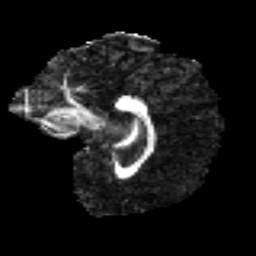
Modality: FA
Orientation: sagittal
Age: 36
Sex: female
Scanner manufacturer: ge
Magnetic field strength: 3 T
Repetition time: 7.8 s
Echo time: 0.0606 s